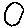
Label: circle